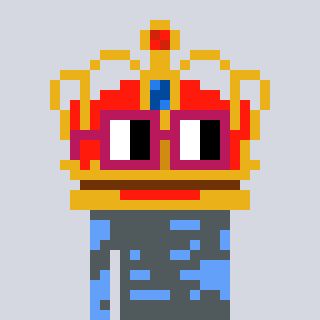
a pixel art character with square dark red glasses, a crown-shaped head and a blue-colored body on a cool background